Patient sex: F
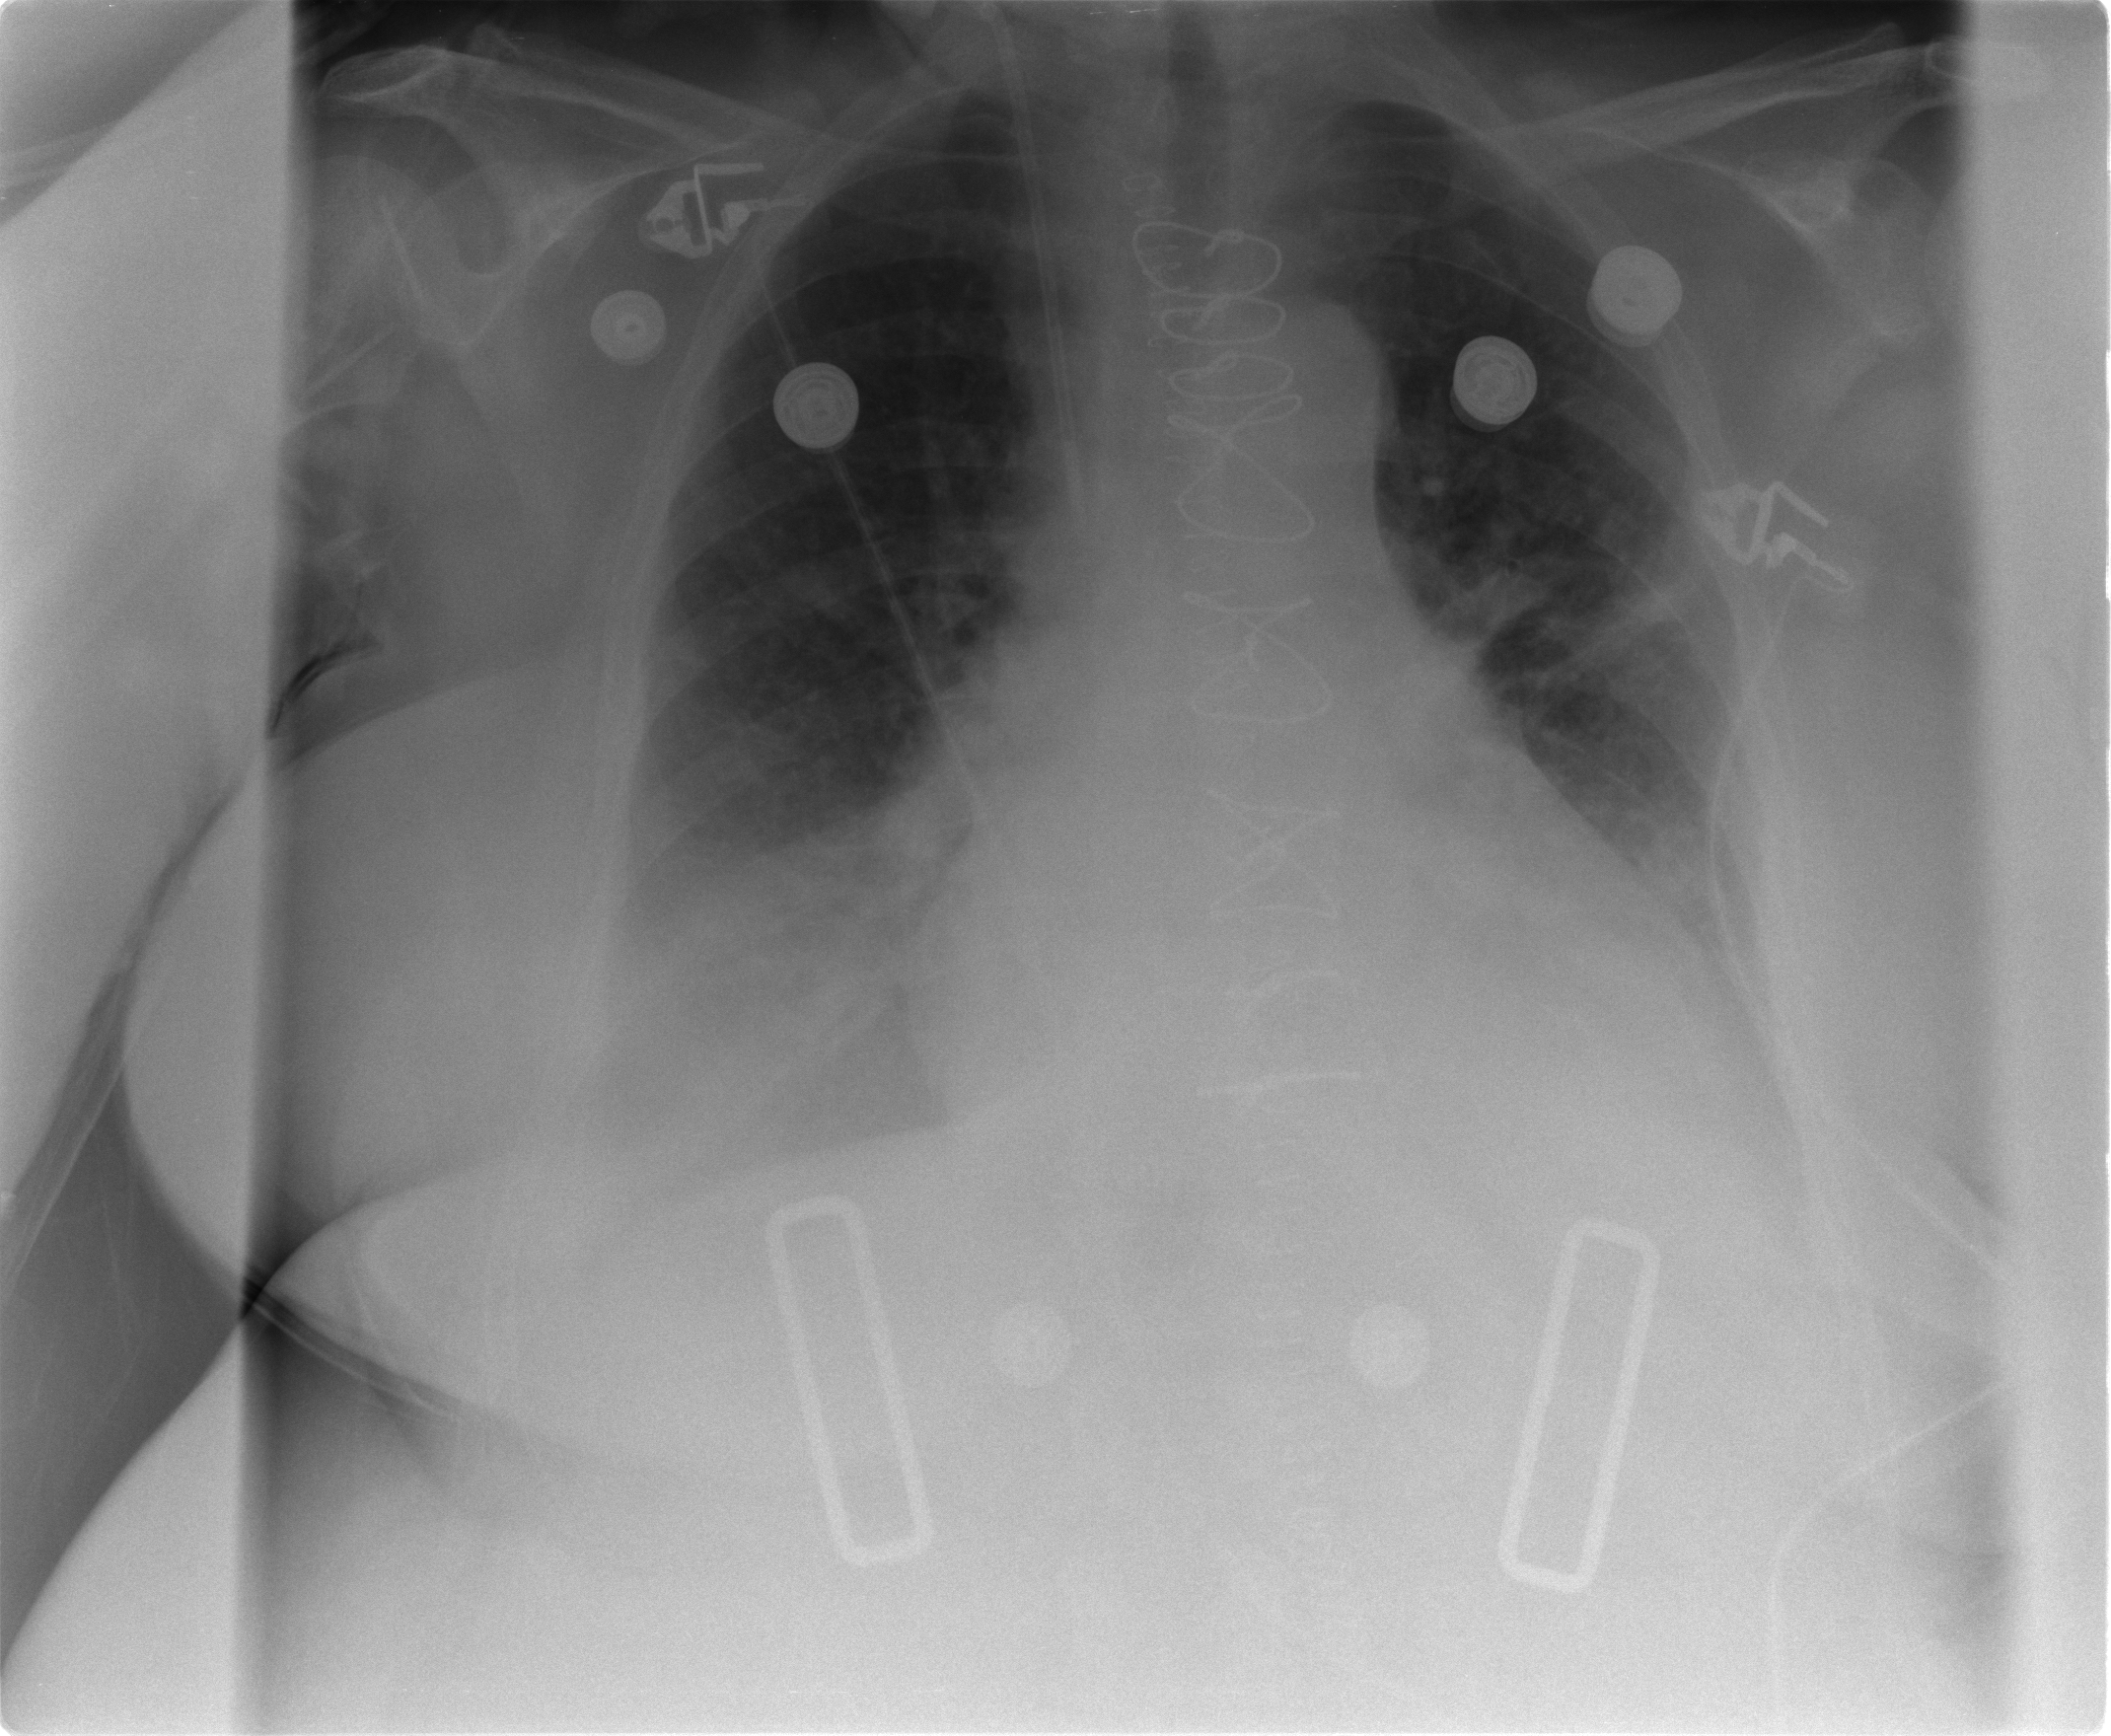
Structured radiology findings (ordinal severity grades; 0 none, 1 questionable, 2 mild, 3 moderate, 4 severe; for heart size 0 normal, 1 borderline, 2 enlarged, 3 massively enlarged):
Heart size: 2
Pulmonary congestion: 2
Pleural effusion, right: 2
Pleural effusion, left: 2
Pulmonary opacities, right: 2
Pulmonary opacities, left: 0
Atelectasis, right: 2
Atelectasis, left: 2